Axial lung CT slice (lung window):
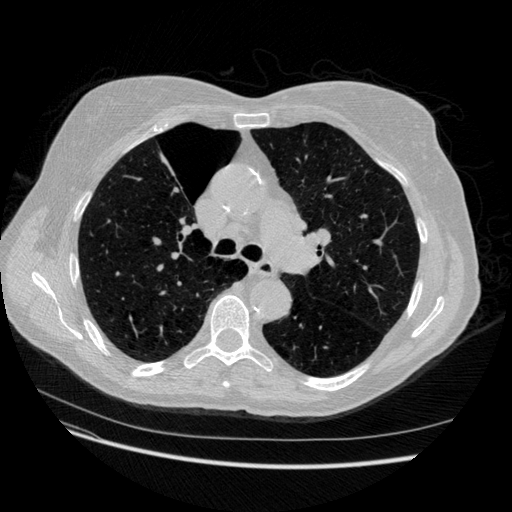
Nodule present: no